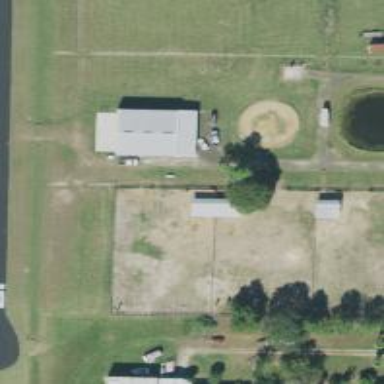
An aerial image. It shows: Veterinary facility.